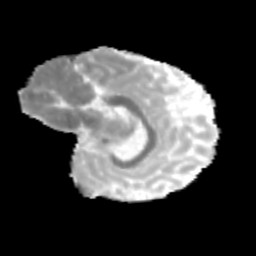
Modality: MD
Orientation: sagittal
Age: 12
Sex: female
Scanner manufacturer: siemens
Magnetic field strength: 3 T
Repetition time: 3.8 s
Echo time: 0.07 s